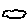
Label: cloud